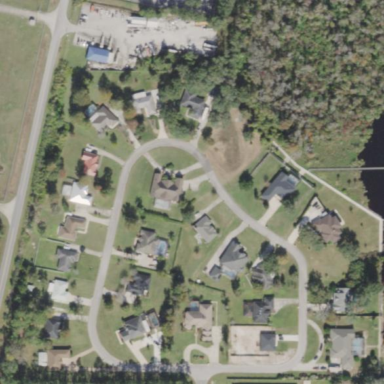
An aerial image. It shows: Single-family residential area.